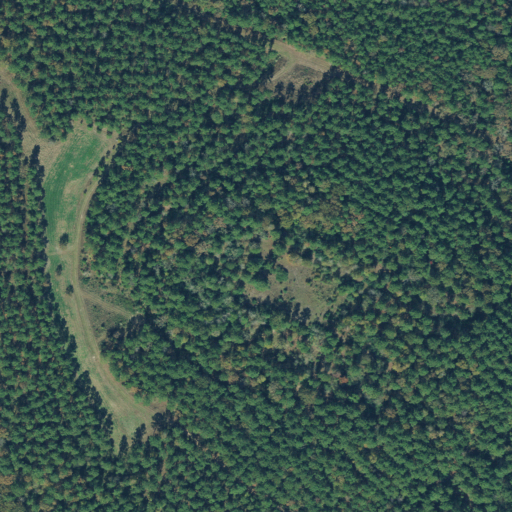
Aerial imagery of mountain in Texas named Rocky Hill containing evergreen forest, open development, and mixed forest